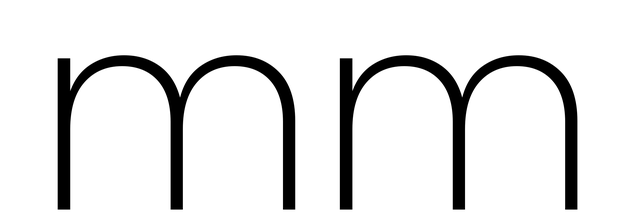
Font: Poppins-ExtraLight